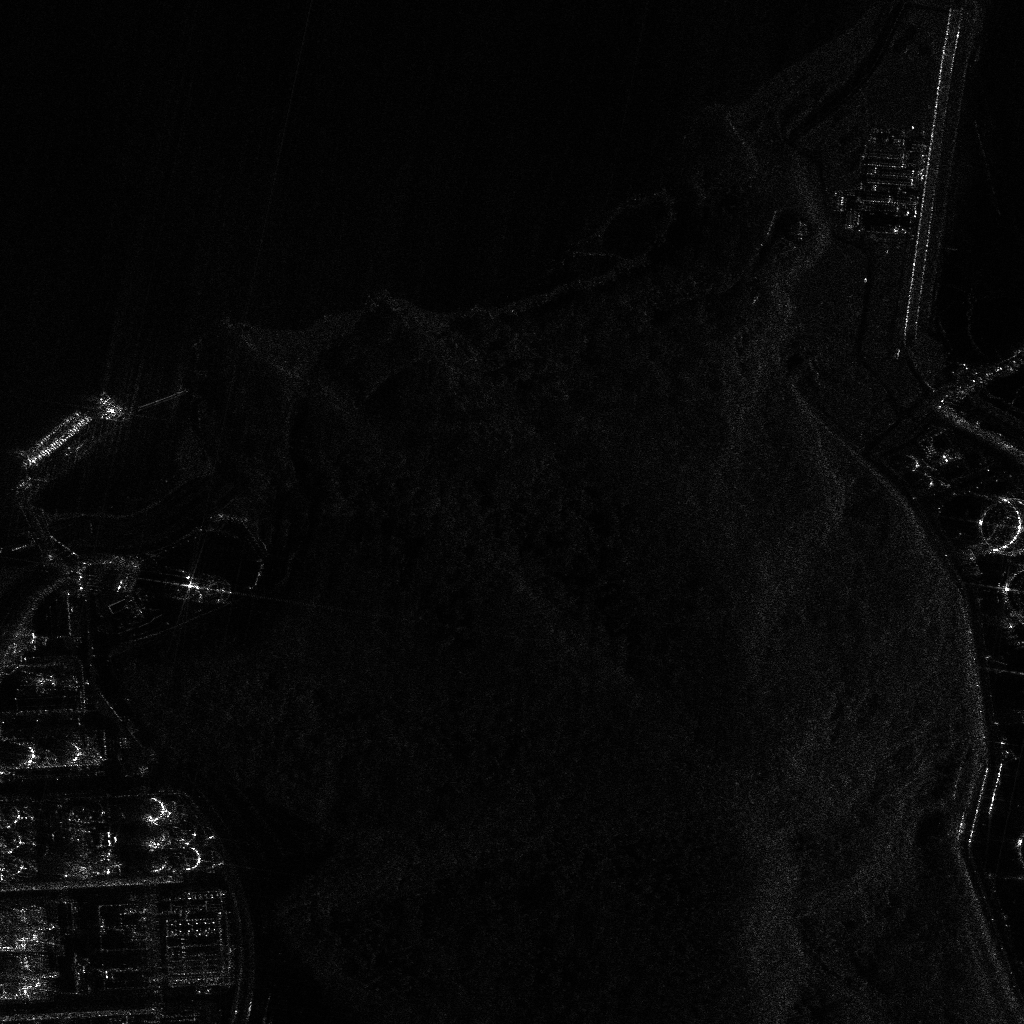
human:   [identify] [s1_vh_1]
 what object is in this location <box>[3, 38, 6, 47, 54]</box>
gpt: <ref>1 medium dredger at the left</ref>